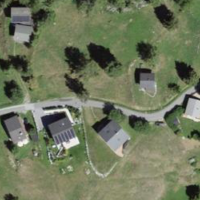
EUNIS habitat code: 26
Species observed at this site:
Veronica chamaedrys
Campanula barbata
Sorbus aucuparia
Dactylorhiza maculata
Salvia pratensis